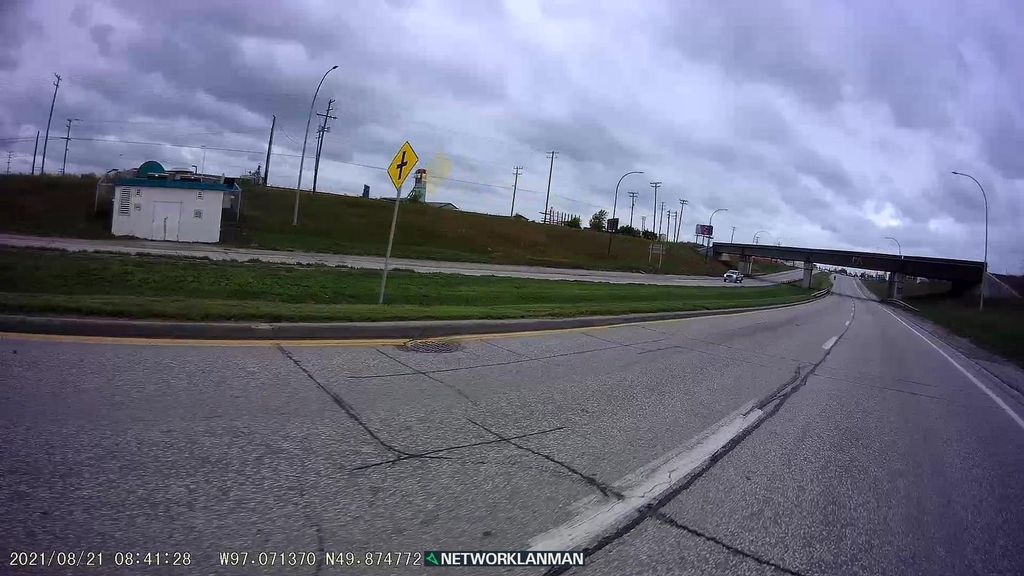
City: winnipeg